Interaction volume radius: 5 \u00c5
Interaction volume height: 50 \u00c5
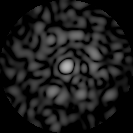
Disorder parameter: 0.8474